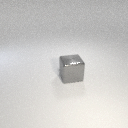
large gray metal cube